Question: I want to make a spiral galaxy in Unity 3D using C# ( i use a derived logarithmic spiral ). I want to set the end of the arms less dense than the middle, but mine are the same density throughout.
I want this:

I have this result currently:
<URL>
<URL>
I have absolutely no idea to how do that but the value used for dispersion is 'randomOffsetXY'.
'''
public int numArms = 5;
public float armOffsetMax = 0.5f;
public float rotationFactor = 5;
public float randomOffsetXY = 0.02f;
public float percentStarInCentre = 5;
for (int i = 0; i < PixelMath.instanceStarCount; i++)
{
if(type == GalaxyTypes.Spiral)
{
float distance = Random.value;
distance = Mathf.Pow (distance, PixelMath.percentStarInCentre / 100) ;
// Choose an angle between 0 and 2 * PI.
float angle = Random.value * 2 * Mathf.PI;
float armOffset = Random.value * PixelMath.armsOffetSetMax;
armOffset = armOffset - PixelMath.armsOffetSetMax / 2;
armOffset = armOffset * (1 / distance);
float squaredArmOffset = Mathf.Pow (armOffset, 2);
if (armOffset < 0)
squaredArmOffset = squaredArmOffset * -1;
armOffset = squaredArmOffset;
float rotation = distance * PixelMath.rotationFactor;
// Compute the angle of the arms.
angle = (int) (angle / armSeparationDistance ) * armSeparationDistance + armOffset + rotation;
// Convert polar coordinates to 2D cartesian coordinates.
float starX = Mathf.Sin (angle) * distance;
float starZ = Mathf.Cos (angle) * distance;
float starY = 0;
'''
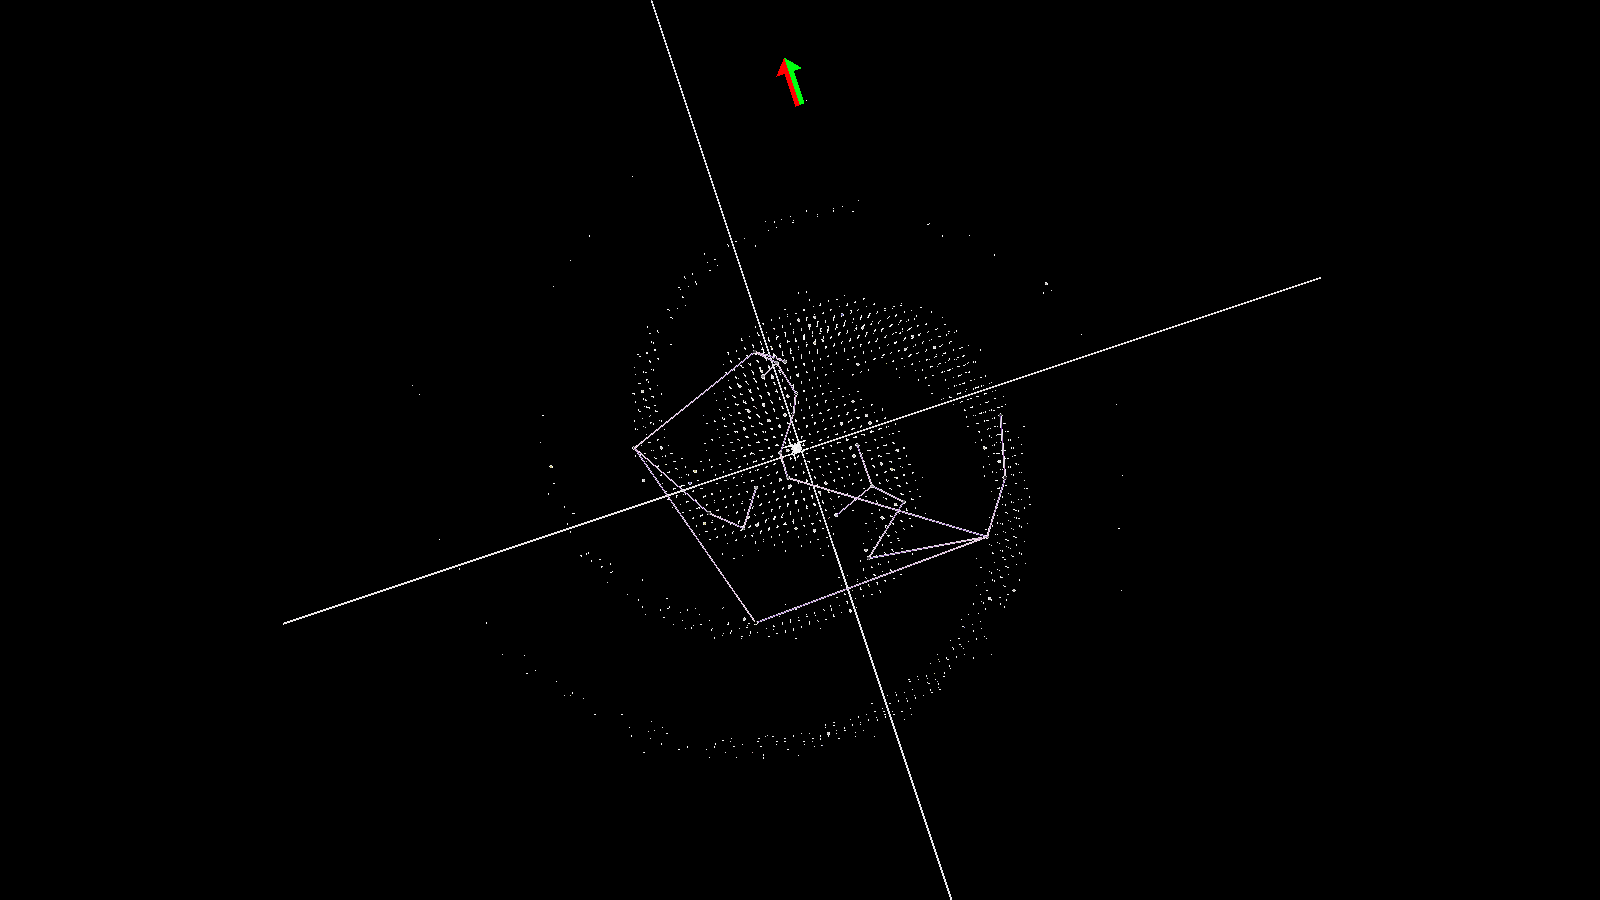
Answer: Change the line from
'''
distance = Mathf.Pow (distance, PixelMath.percentStarInCentre / 100) ;
'''
to something with a second argument that is larger than 1. So something like
'''
distance = Mathf.Pow (distance, 2f);
'''
or depending on how exaggerated of an effect you want,
'''
distance = Mathf.Pow (distance, 5f);
'''
If you want to have less of a cluster in the center, you will want a mix of linear and parabolic:
'''
float pow
float distance = Random.value;
float slopeMod = 0.8f; // between 0 and 1, higher is more linear
distance = Mathf.Pow(distance, 2f) *(1-slopeMod) + distance*slopeMod;
'''
The link you posted says about squaring the distance:
> Now it's starting to come together. We can see clearly defined arms in our galaxy, which have clearly defined spines running down the middle. At this point, you might notice that due to our squaring, Let's resolve this by , the same way we just pulled stars closer to their arms:
saying that doing so will take the output from something that looks like what you currently have:
<URL>
To something with a lower comparative density of the outer parts of the arms like you want:
<URL>